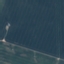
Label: AnnualCrop